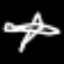
Label: airplane